Field crop: maize
Growth stage: 1
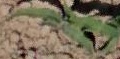
Species: maize